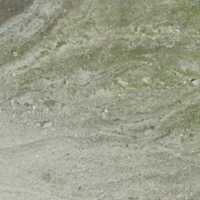
EUNIS habitat code: 48
Species observed at this site:
Doronicum grandiflorum